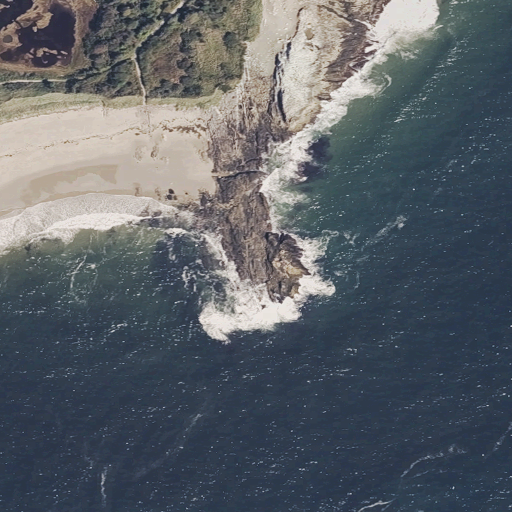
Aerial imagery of bar in Maine named Little River Ledges containing open water, barren land, herbaceous wetlands, grassland, woody wetlands, and deciduous forest